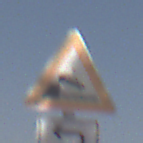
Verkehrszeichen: Ufer
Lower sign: RichtungsangabeDurchPfeile2
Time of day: Midday
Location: Outdoor (Nature)
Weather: PartlyCloudy
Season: NotSpecified
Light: Natural